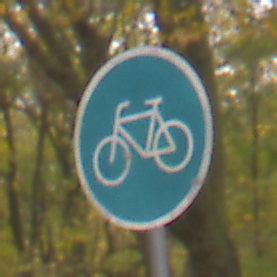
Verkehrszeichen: Radweg
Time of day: Midday
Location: Outdoor (Nature)
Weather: Overcast
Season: NotSpecified
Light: Natural